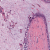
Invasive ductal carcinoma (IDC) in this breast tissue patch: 0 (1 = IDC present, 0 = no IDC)